Question: I am developing a Question/Answer Quiz App in JetPack Compose. I have the Card as below

'''
Card(modifier = Modifier
.wrapContentHeight(Alignment.CenterVertically)
.wrapContentWidth(Alignment.CenterHorizontally)
.padding(10.dp)
.width(300.dp)
.height(600.dp)
.clip(RoundedCornerShape(8.dp)),
elevation = 10.dp,
backgroundColor = Color.White
)
{
Column(
modifier = Modifier
.wrapContentHeight(Alignment.CenterVertically)
.wrapContentWidth(Alignment.CenterHorizontally)
.padding(8.dp),
horizontalAlignment = Alignment.Start,
verticalArrangement = Arrangement.Top
){
Text(
text = "Question : " + query.question_id,
style = Typography.h1
)
Spacer(modifier = Modifier.height(2.dp))
Text(
text = query.question,
style = Typography.subtitle1
)
Spacer(modifier = Modifier.height(5.dp))
Text(
text = "Options",
style = Typography.h1
)
Spacer(modifier = Modifier.height(2.dp))
OptionsDetailsList(lstOptions = lstOptions)
Spacer(modifier = Modifier.height(10.dp))
Button(onClick = {
}
) {
Text(text = "View Answer")
}
Spacer(modifier = Modifier.height(10.dp))
}
}
}
'''
The Answer List is a LazyColumn as below
'''
@Composable
fun OptionsDetailsList(lstOptions: List<CertAnswers>){
Log.d("ListOptions Count" , lstOptions.size.toString())
LazyColumn(){
item {
Spacer(modifier = Modifier.requiredHeight(1.dp))
}
items(lstOptions){
item ->
Text(text = item.answer,
modifier=Modifier.padding(3.dp),
style = Typography.subtitle1,
)
Spacer(modifier = Modifier.requiredHeight(1.dp))
}
}
}
'''
My Answers DataModel is as Below
'''
data class CertAnswers(
@PrimaryKey (autoGenerate = true)
val id : Int,
var question_id : Int,
val ans_title: String,
val answer : String,
var isSolution: Boolean
)
'''
With 'isSolution' I can get whether an option is right answer.
But I want to show only on the button click and update 'LazyColumn' to show the relevant option in different color.
I tried to call the 'OptionsDetailsList' method again on button click but its not working.
How can i update the 'LazyColumn' on Button Click within 'CardView'.
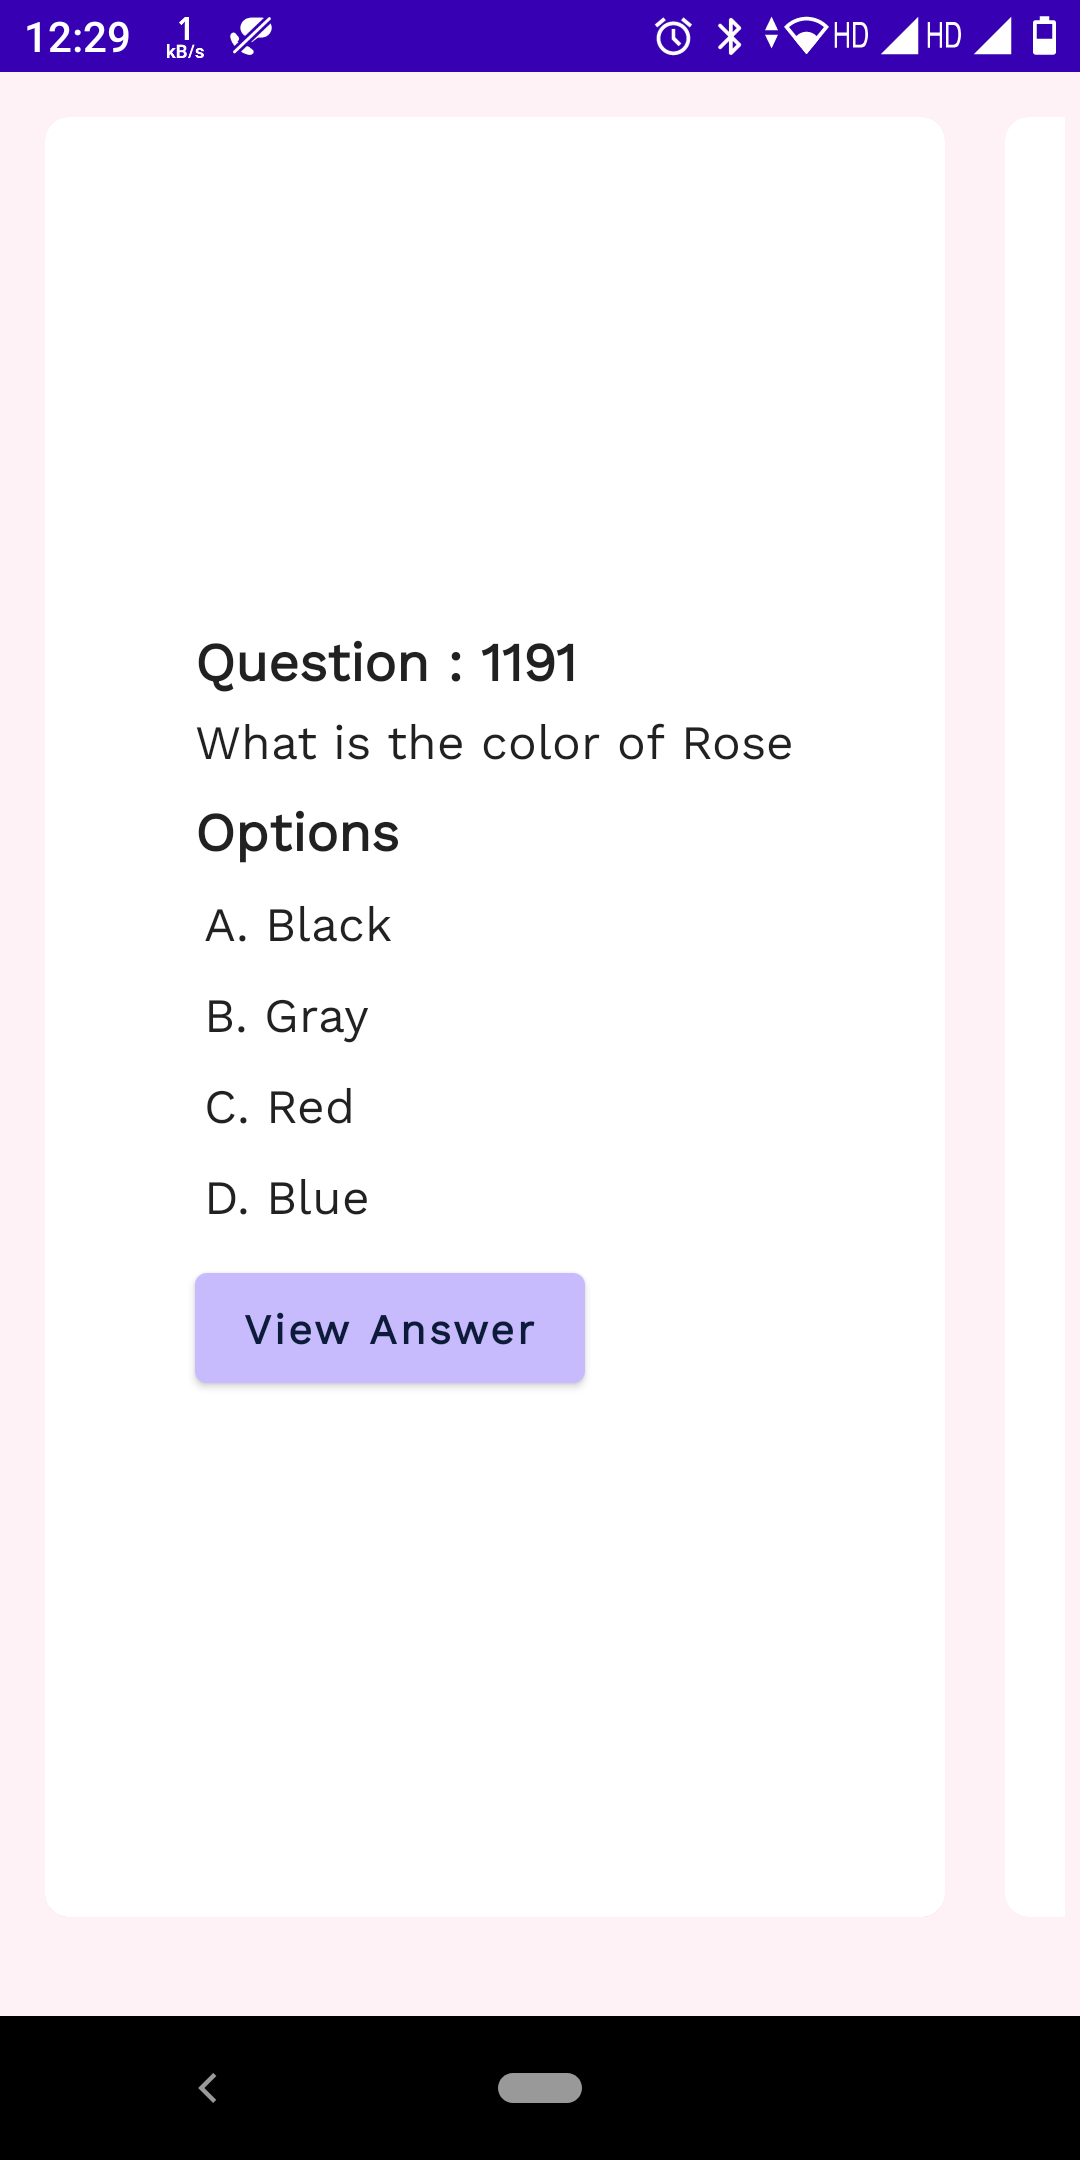
Answer: You need to store a state value in your 'CardView' indicating wether the button was tapped. 'rememberSaveable' will make sure it's saved during recompositions and scrolling. I pass 'query.question_id' as a 'key': in case it'll change most probably the value should be reinitialized. Check out more about state in compose in <URL>
'''
var answerRevealed by rememberSaveable(query.question_id) { mutableStateOf(false) }
'''
You can change the background of the lazy column elements depending on this state. p.s. I suggest you use 'Modifier' as the last argument, so you don't need a comma at the end and you can add/remove/reorder modifiers easily:
'''
@Composable
fun OptionsDetailsList(answerRevealed: Boolean, lstOptions: List<CertAnswers>) {
Log.d("ListOptions Count", lstOptions.size.toString())
LazyColumn() {
item {
Spacer(modifier = Modifier.requiredHeight(1.dp))
}
items(lstOptions) { item ->
Text(
text = item.answer,
style = Typography().subtitle1,
modifier = Modifier
.padding(3.dp)
.background(
if (answerRevealed) {
if (item.isSolution) {
Color.Green
} else {
Color.Red
}
} else {
Color.Transparent
}
)
)
Spacer(modifier = Modifier.requiredHeight(1.dp))
}
}
}
'''
In your button just set this state to 'true'. You can also hide the button once it's tapped, or change the text.
'''
// hide after onClick
if (!answerRevealed) {
Button(onClick = {
answerRevealed = true
}
) {
Text(text = "View Answer")
}
}
// or change text
Button(onClick = {
answerRevealed = true
}
) {
Text(text = if (answerRevealed) "Hide Answer" else "View Answer")
}
'''